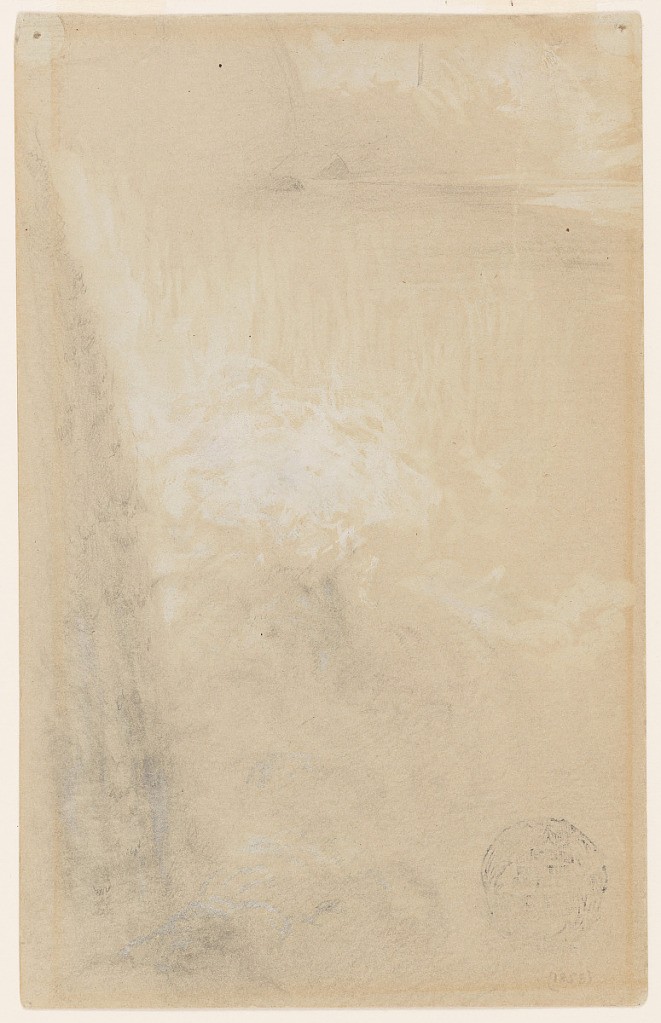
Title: Niagara Falls from the American Side, New York
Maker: Frederic Edwin Church, American, 1826–1900
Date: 1856
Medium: Graphite, brush and white gouache on gray-green wove paper
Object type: Drawing
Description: Landscape sketch showing a view of Niagara Falls from the American Side in New York. At left, the cascading waters of the Falls are loosely rendered as they plummet into the basin below, where they kick up a billowing plume of mist. The rim of Horseshoe Falls extends across the background at upper center, with clouds loosely rendered above.